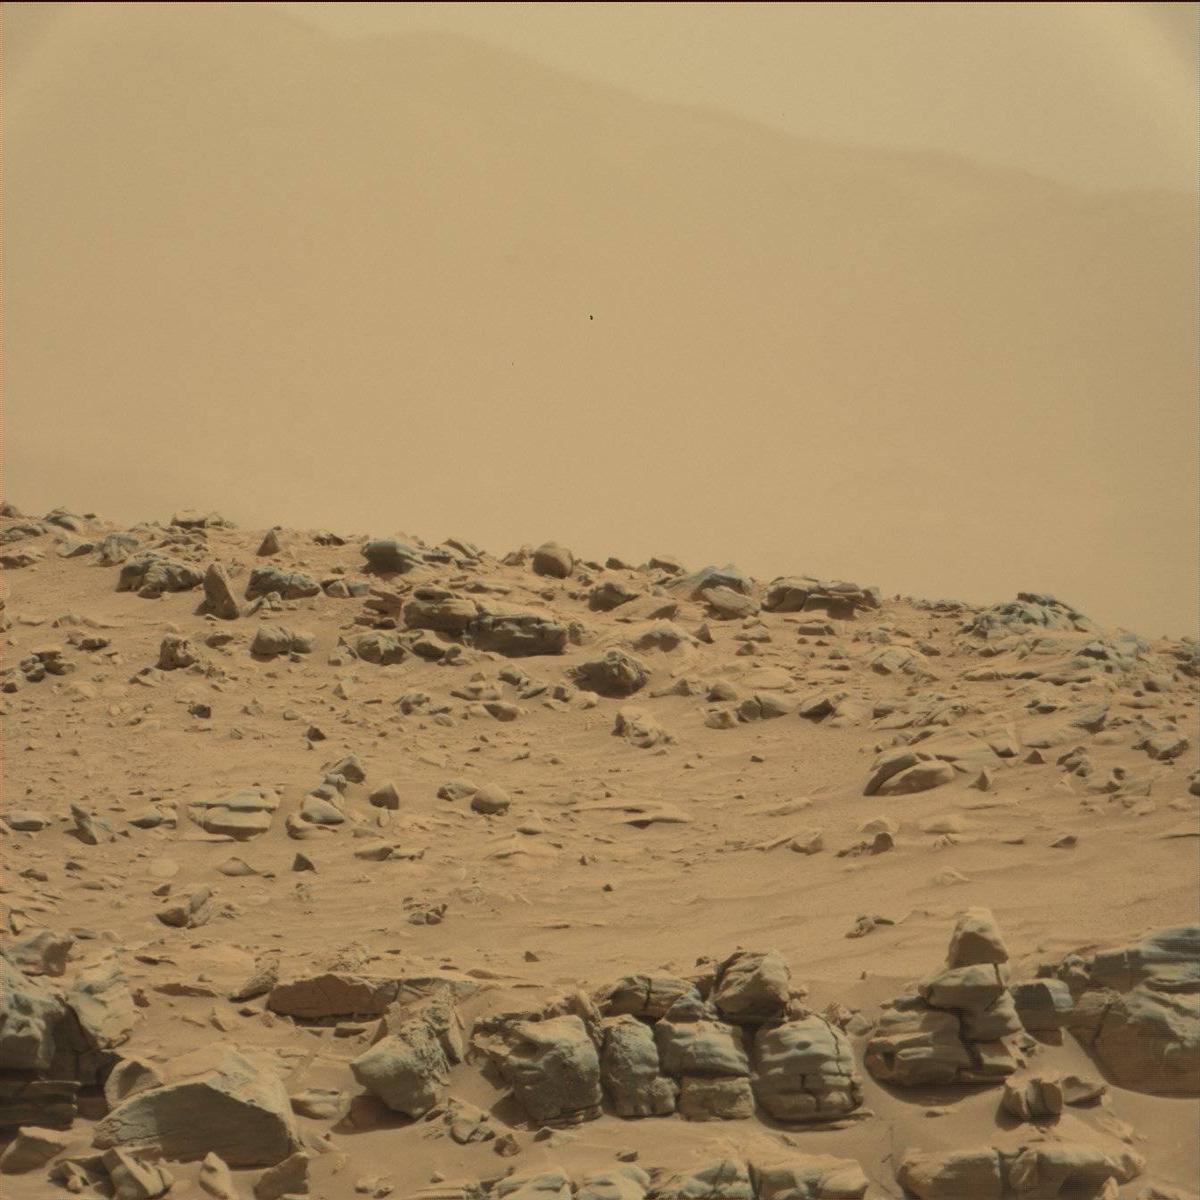
Terrain classes present: Bedrock, Ridge, Sand / Soil, Sky